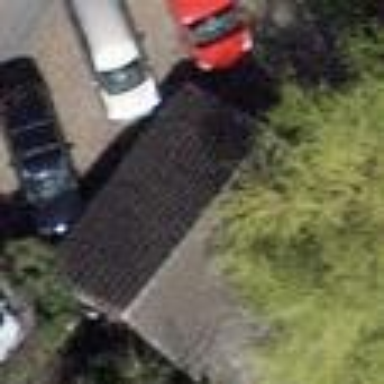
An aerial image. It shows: Shed building.